Interaction volume radius: 5 \u00c5
Interaction volume height: 10 \u00c5
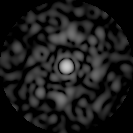
Disorder parameter: 0.7927